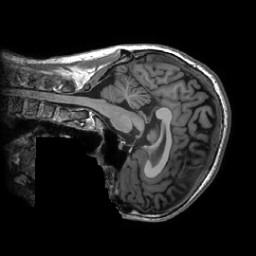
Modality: T1w
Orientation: sagittal
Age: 30
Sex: male
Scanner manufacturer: ge
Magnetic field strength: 3 T
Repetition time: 0.007348 s
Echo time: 0.003036 s